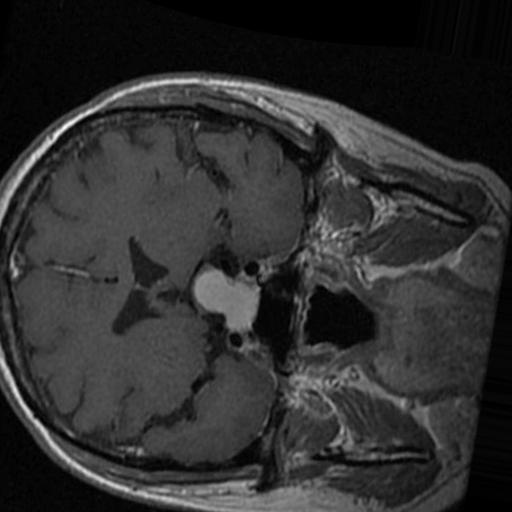
Label: brain_tumor